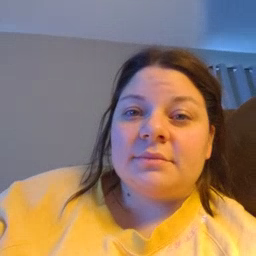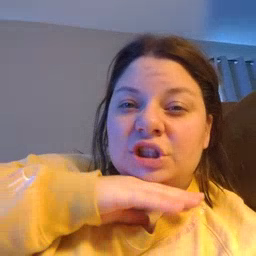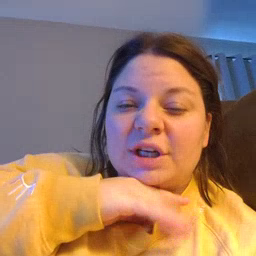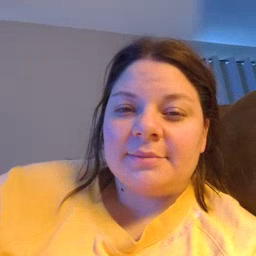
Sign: dirty